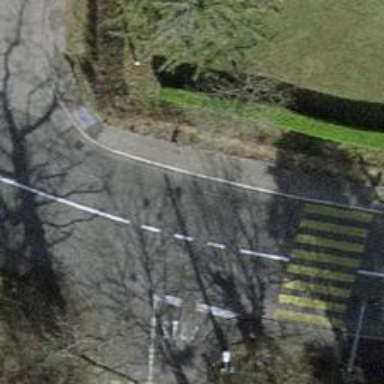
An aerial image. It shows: Road with traffic signals.